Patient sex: M
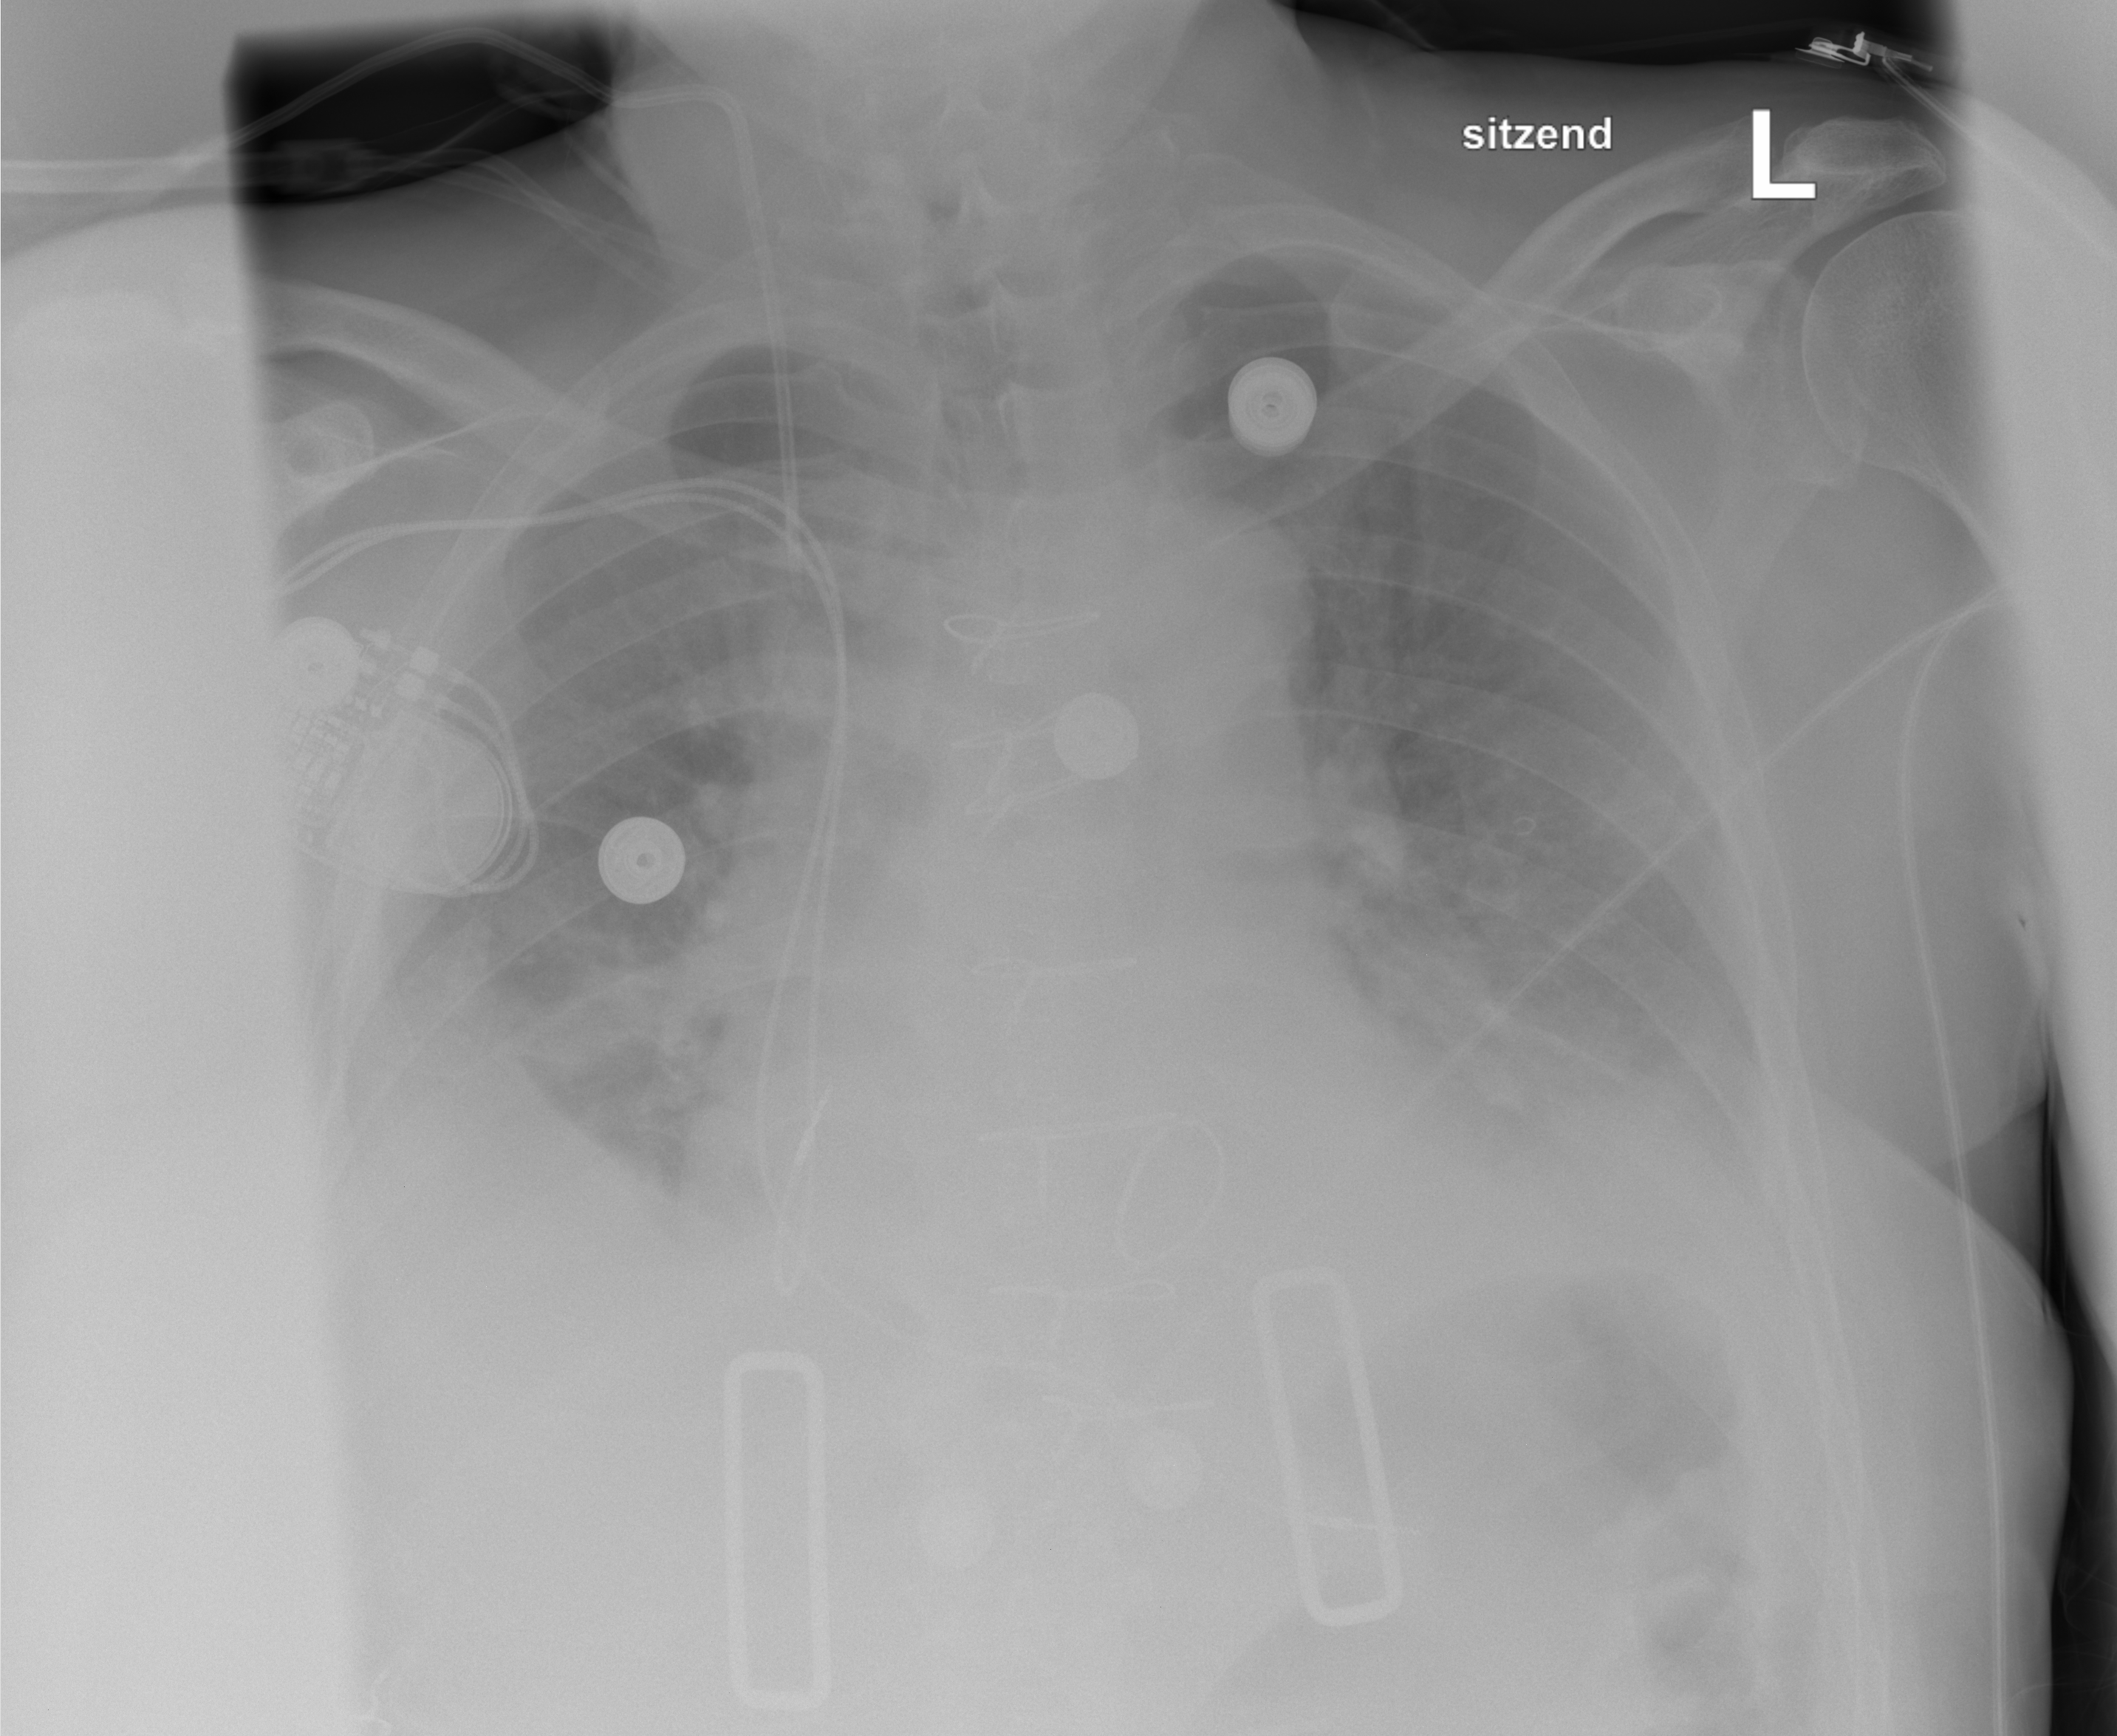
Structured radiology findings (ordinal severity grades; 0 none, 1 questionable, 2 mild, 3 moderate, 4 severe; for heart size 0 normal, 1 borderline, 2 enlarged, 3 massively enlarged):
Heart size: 0
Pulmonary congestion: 2
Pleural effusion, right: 2
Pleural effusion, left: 2
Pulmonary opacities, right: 0
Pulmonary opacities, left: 0
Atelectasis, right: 2
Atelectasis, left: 2